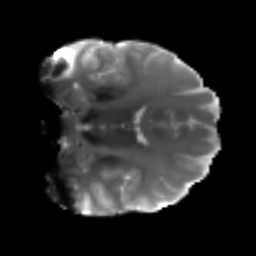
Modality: T2w
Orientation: coronal
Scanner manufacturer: siemens
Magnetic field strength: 3 T
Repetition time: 3.6 s
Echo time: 0.092 s